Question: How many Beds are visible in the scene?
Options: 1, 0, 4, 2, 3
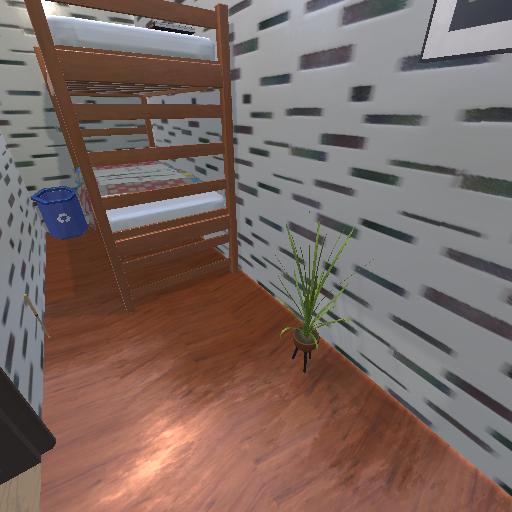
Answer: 1